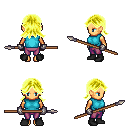
a pixel art fantasy rpg character, female body template, human, tanned skin, teal sleeveless shirt, magenta pants, gold loose hair, metal gloves, black shoes, spear, four views (front, back, left, right), 2x2 character sprite sheet, small pixel art, hard edges, no anti-aliasing